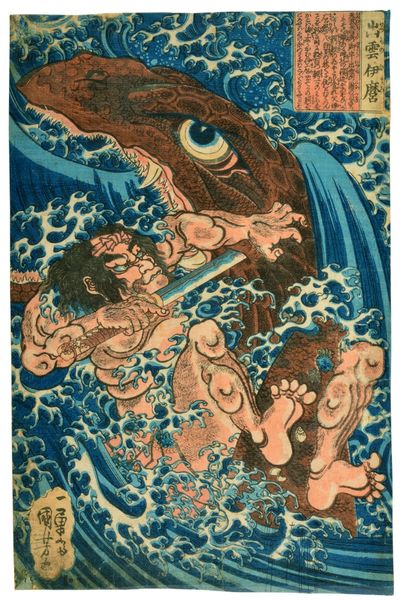
Titel: Izumo no Imaro kämpft gegen ein Seeungeheuer
Künstler: Utagawa Kuniyoshi
Standort: Hamburg
Institution: Museum für Kunst und Gewerbe Hamburg
Schlagwörter: kampf, wasser, holzschnitt, gewalt, druckgraphik, druckgrafik, schwert, asiatisch, chinesisch, fabelwesen, zeit, ungeheuer, farbholzschnitt, monster, hai, sagen, fabeltier, fabeltiere, zwitterwesen, monstrum, edo, reproduktionen, druckerzeugnisse, ukiyo, märchen